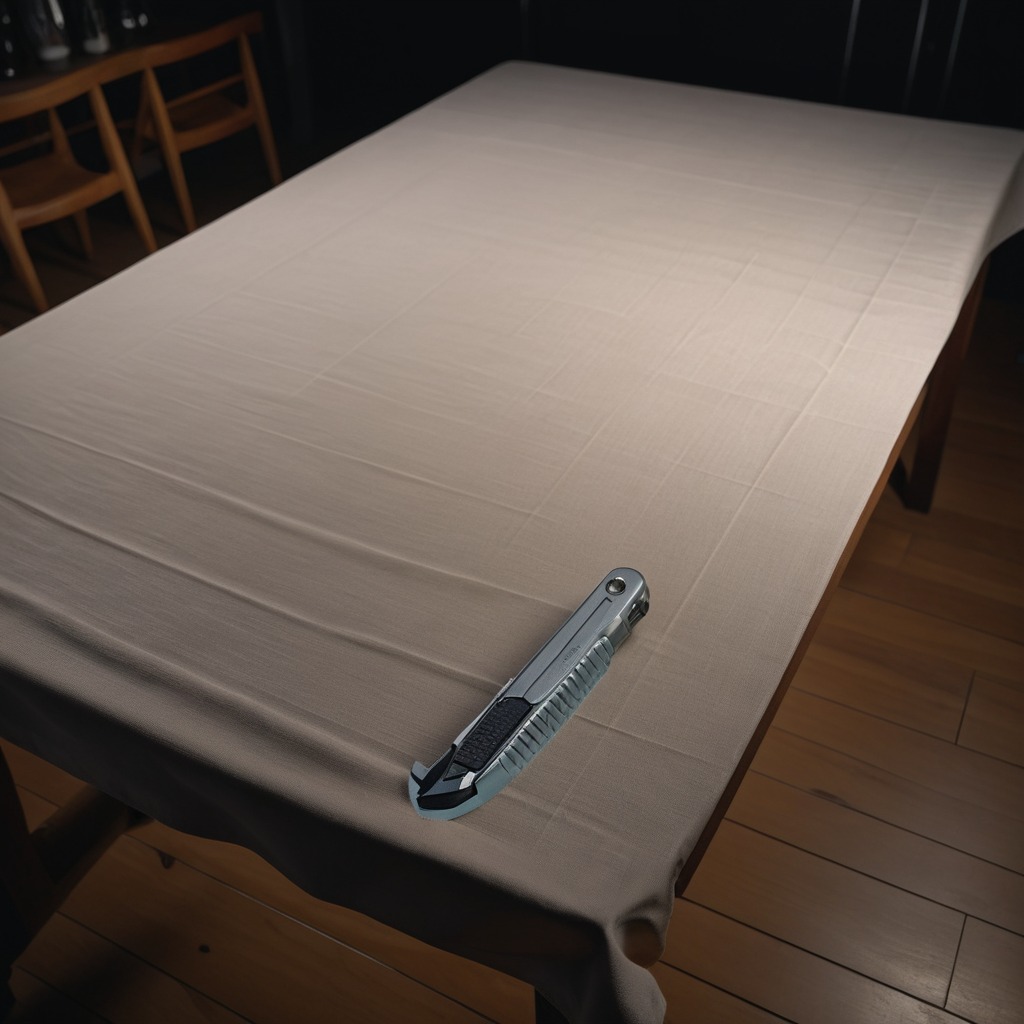
A utility knife is lying on the wooden table.